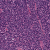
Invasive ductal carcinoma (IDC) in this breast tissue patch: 1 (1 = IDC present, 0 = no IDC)